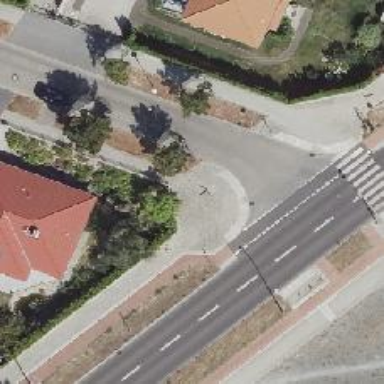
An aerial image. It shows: Residential road with separate sidewalks on both sides.